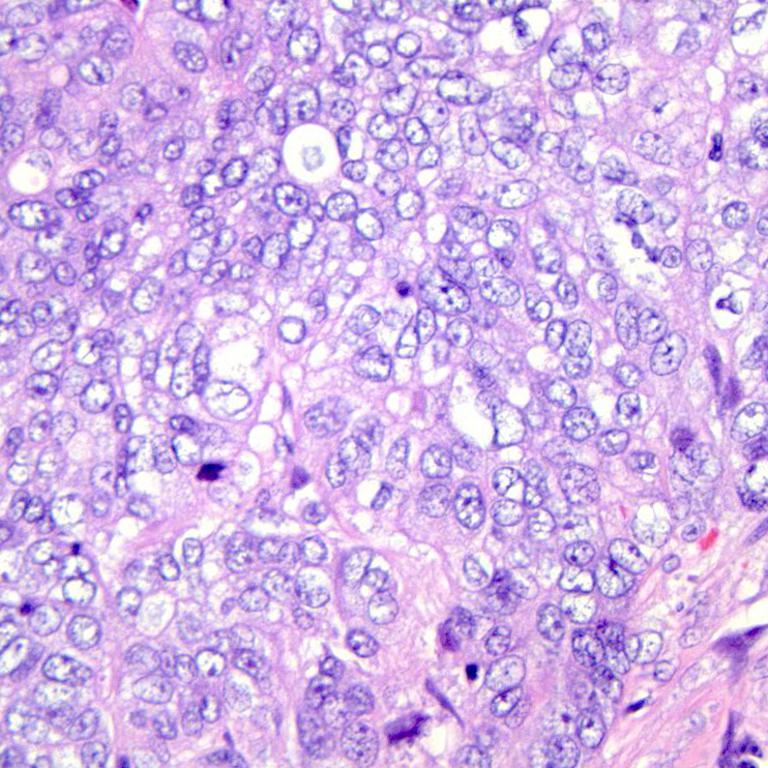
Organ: colon
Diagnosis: adenocarcinomas